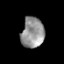
Tissue: prostate
Cell type: Epithelial cells
Senescence score: 0.3332
Nuclear area (px): 686
Mean DAPI intensity: 147.061